Question: I have been trying to put my graphic axis in log2 scale but something quite odd appears on the figure. The first data 63 appears at the beggining and the end of the x-scale and for some reason the first point does not appear. Also the points are not exactly centered on the x-ticks... do you have any idea why ?
Thanks in advance for you help !!!
'''
clear all; clc;
%% Vectors
freq=[63 125 <PHONE> 2000 4000 8000 16000]
logfreq=log2(freq);
Lp1=[93.9 93.9 93.8 93.8 93.8 93.6 93.3 91.8 87.8]
Lp2=[93.9 93.9 93.8 93.8 94 94.1 94.4 94.6 95.3]
Lp3=[93.9 93.9 93.9 93.8 94.1 94.4 95.2 97.2 100.9]
%% Plot
figure
plot(log2(freq),Lp1,'+-','linewidth',1.7)
hold on; grid on;
plot(log2(freq),Lp2,'+-','linewidth',1.7)
plot(log2(freq),Lp3,'+-','linewidth',1.7)
set(gca,'fontsize',20)
set (gca, 'XTickLabel', logfreq);
set(gca,'XTickLabel',
{'63','125','250','500','1000','2000','4000','8000','16000'})
xlabel('Frequency [Hz]','fontsize',20)
ylabel('Pressure Level [dB]','fontsize',20)
leg=legend({'Sin correcion','Campo libre','Incidencia aleatoria'},'fontsize',18)
'''
And here is the figure :

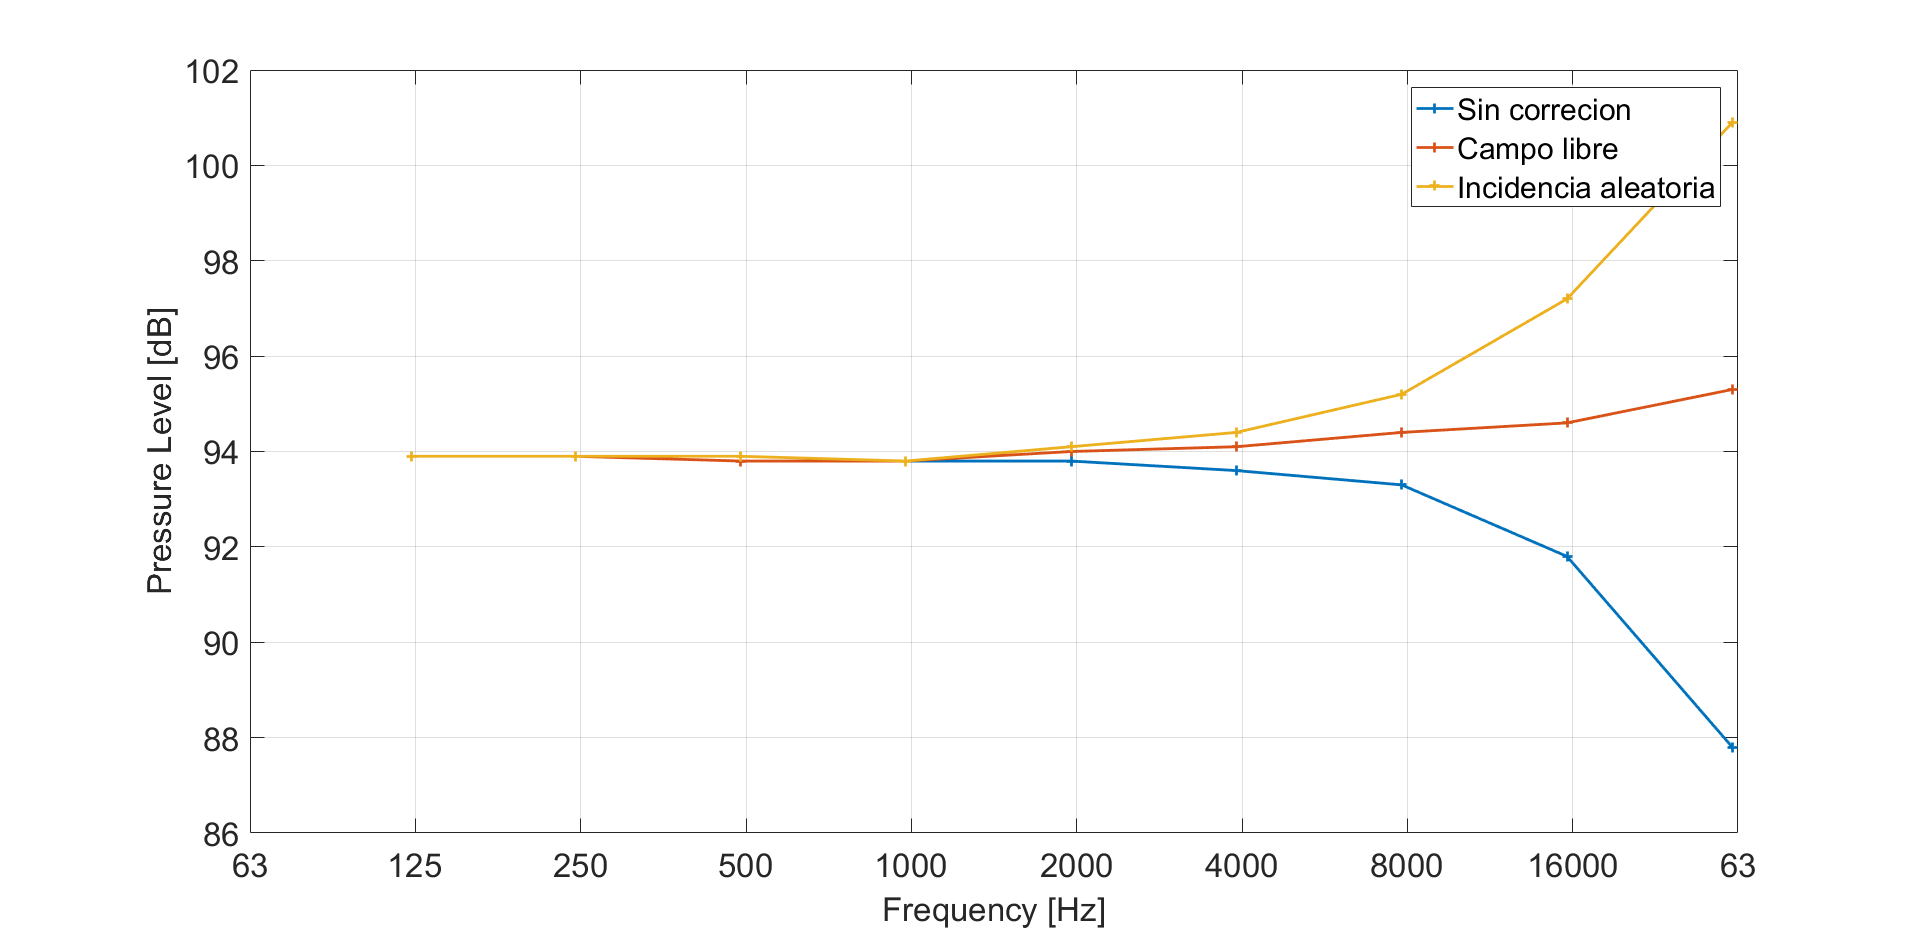
Answer: You want
'''
set(gca,'XTick',logfreq);
'''
instead of 'set(gca,'XTickLabel',logfreq)'
With your incorrect code, the 63 appears at the start and the end because there are (incorrectly) 10 x tick locations but you are specifying only 9 labels, and hence the first one is repeated. (If you'd only specified 8 then the first 2 would be repeated, etc.)